Field crop: maize
Growth stage: 1
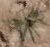
Species: salsola